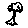
Label: tree